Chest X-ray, PA view. Patient: 45 years old, sex F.
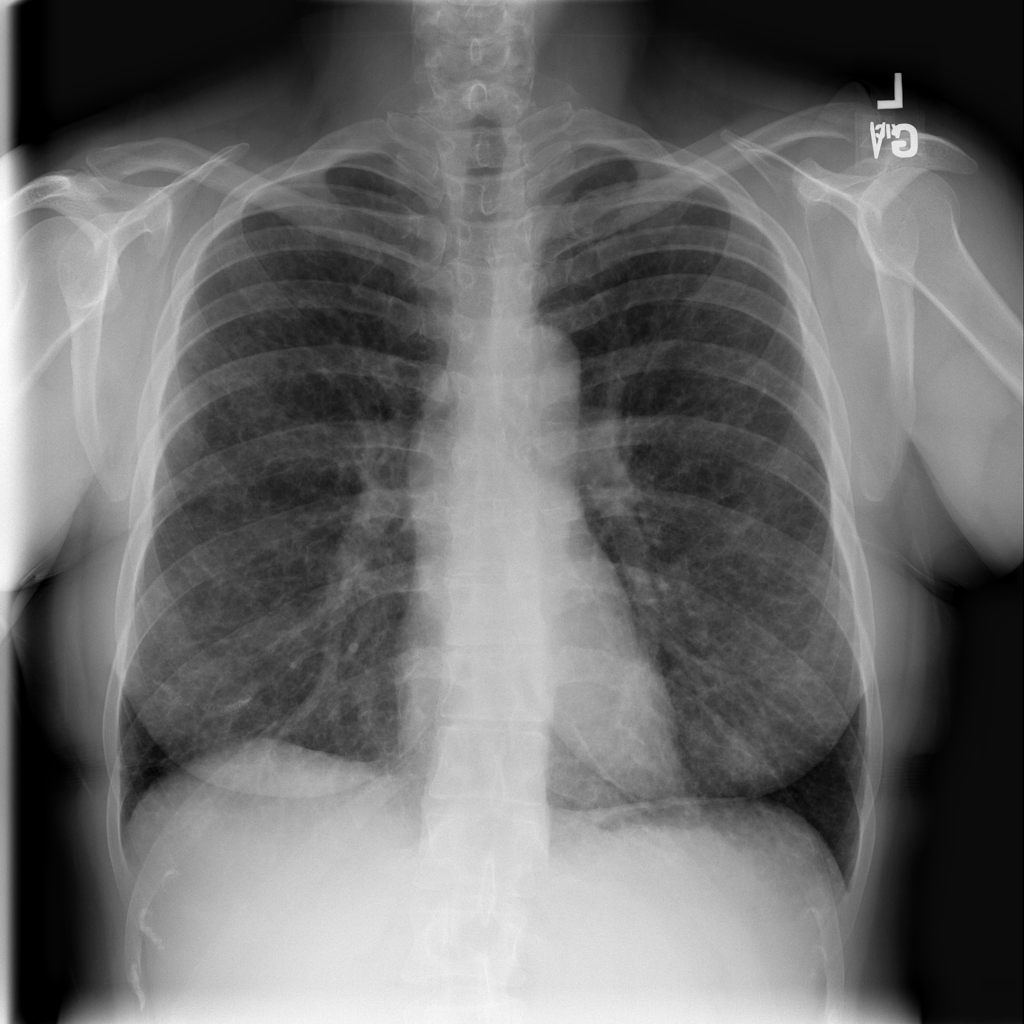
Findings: No Finding